Interaction volume radius: 10 \u00c5
Interaction volume height: 25 \u00c5
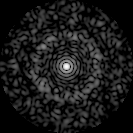
Disorder parameter: 0.842